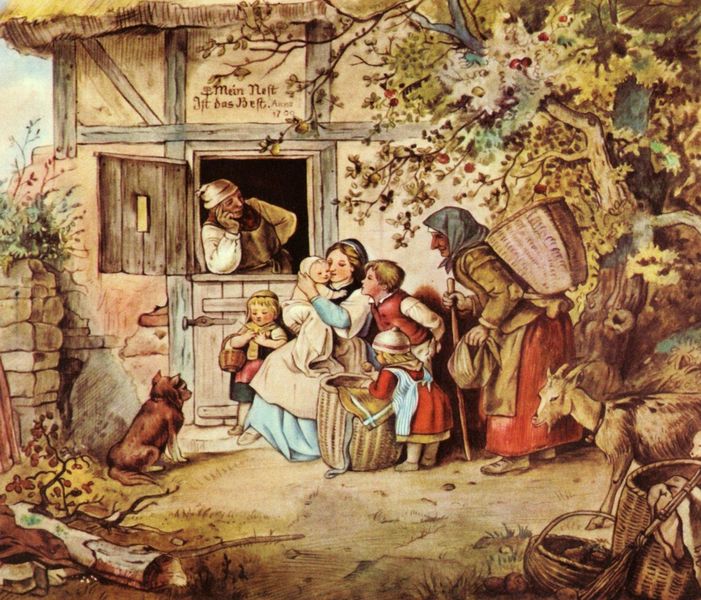
Titel: Mein Nest ist das Best
Künstler: Adrian Ludwig Richter
Institution: Privatsammlung
Schlagwörter: baum, blau, gemälde, himmel, laub, mann, schatten, weiß, wolken, aquarell, frauen, gelb, grün, menschen, mädchen, sitzen, äste, braun, bunt, fenster, frau, holz, hut, kleid, kleider, licht, schwarz, stroh, tür, zeichnung, dach, gebäude, gras, haus, hund, rot, tier, tiere, weg, wiese, wolke, haube, malerei, alt, blond, jung, mütze, richter, wand, alte, stehen, stein, bild, schauen, ast, baumstamm, natur, stamm, hütte, familie, kind, mutter, pflanzen, bauern, genre, kinder, stock, früchte, garten, hellblau, apfel, schürze, äpfel, schrift, kuss, schuhe, stab, jungen, bäuerin, heu, kiepe, körbe, lehm, mauer, farbe, grafik, bauernhof, herbst, hof, baby, idylle, kopftuch, korb, balken, besen, junge, weste, bauer, tor, harmonie, katze, strohdach, amme, text, haub, schuh, kleinkind, herzen, biedermeier, fuchs, scharnier, rinde, märchen, nest, stall, fachwerk, fachwerkhaus, wanderstock, körbchen, alte frau, oma, niedlich, ziegenbock, ziege, schanier, ludwig, hexe, kleinkinder, weißs, sinnspruch, hebamme, zige, vertraut, schift, wetse, mein, fachwer, ständerbau, zeicnhnung, ziegenstall, mein nest, tiege, hütte7